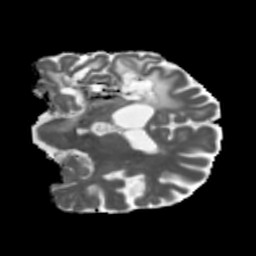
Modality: MD
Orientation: coronal
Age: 56
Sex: male
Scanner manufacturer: siemens
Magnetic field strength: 3 T
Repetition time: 5.47 s
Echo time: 0.0854 s